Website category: game
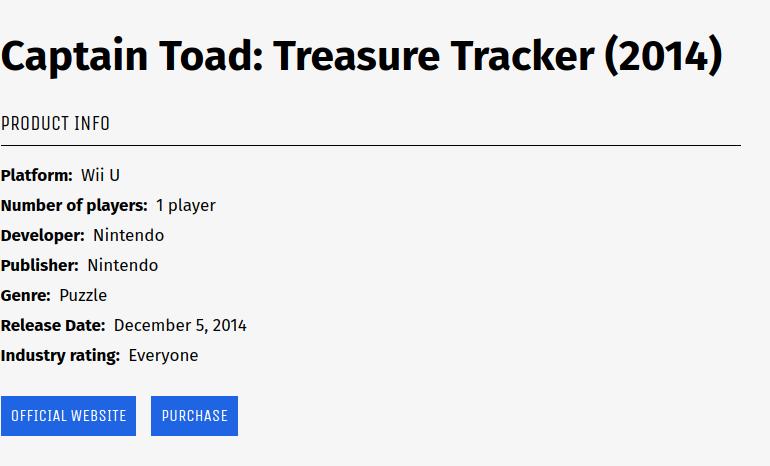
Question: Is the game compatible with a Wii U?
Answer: yes